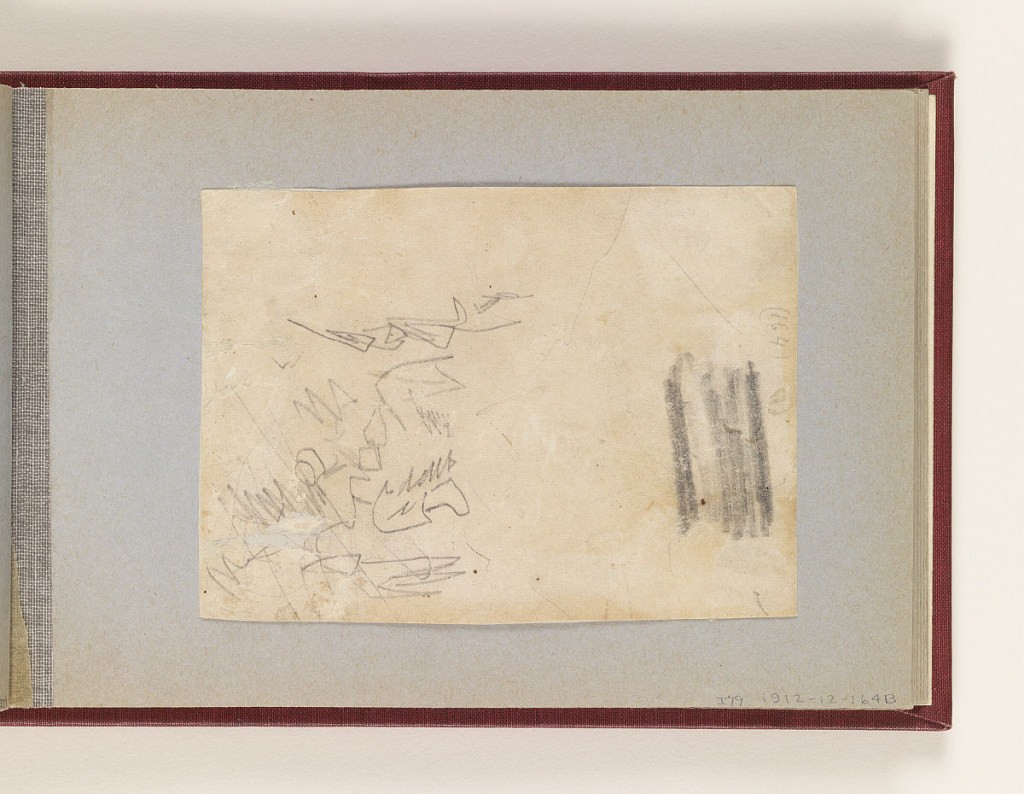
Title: Soldier with a Cup
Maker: Winslow Homer, American, 1836–1910
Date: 1862
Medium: Graphite on wove paper, laid down
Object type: Drawing
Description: Vertical sketch of a soldier with a cup, and graphite strokes at right side.